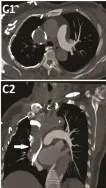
CTA scan and intraoperative findings of patients. (C) Patient 3: C1-C3, an extended tumor thrombus totally occupied the right brachiocephalic vein and the SVC, near to the right atrium (white arrow). C4, the resected vessels invaded by the tumor thrombus.
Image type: radiology (ct)